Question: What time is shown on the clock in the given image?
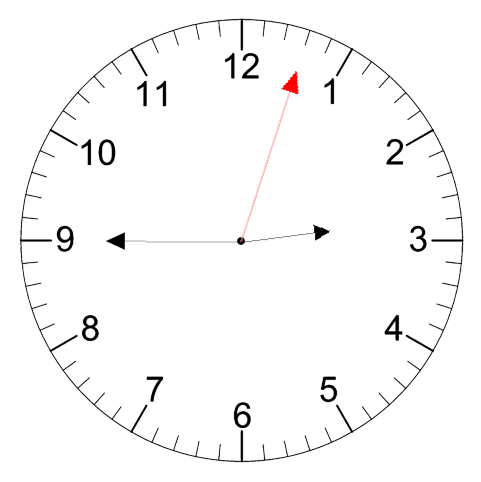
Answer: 02:45:03